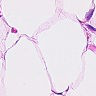
Metastatic tissue present: no